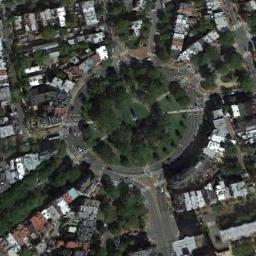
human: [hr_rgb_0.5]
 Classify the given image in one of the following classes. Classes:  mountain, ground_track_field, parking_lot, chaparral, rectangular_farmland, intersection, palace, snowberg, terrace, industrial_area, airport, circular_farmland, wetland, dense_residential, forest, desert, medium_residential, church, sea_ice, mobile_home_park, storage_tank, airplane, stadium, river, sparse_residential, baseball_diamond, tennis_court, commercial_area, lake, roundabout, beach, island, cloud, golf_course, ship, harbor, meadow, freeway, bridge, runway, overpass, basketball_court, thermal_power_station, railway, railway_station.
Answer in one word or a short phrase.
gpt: roundabout